Question: I've got a simple calculator that takes data from two select boxes and calculate it.
But I need an extra feature for that calculator, so for example when I choose the the third option in the first select box, the calculator just gives me the particular text instead of calculation.
Here is my code:
HTML
'''
<select>
<option value="">Days</option>
<option data-price="30" value='1'>1</option>
<option data-price="40" value='2'>2 </option>
<option data-price="50" value='3'>**3**</option>
</select>
<select>
<option value="">People</option>
<option data-price="10" value='1'>1 </option>
<option data-price="15" value='2'>2 </option>
<option data-price="20" value='2'>3 </option>
</select>
'''
##
JS
'''
var $selects = $("select").change(function () {
var total = 0;
$selects.each(function () {
var price = parseFloat($(this).find("option:selected").data("price")) || 0;
total += price;
})
$(".count h2").text('EUR ' + total);
})
'''

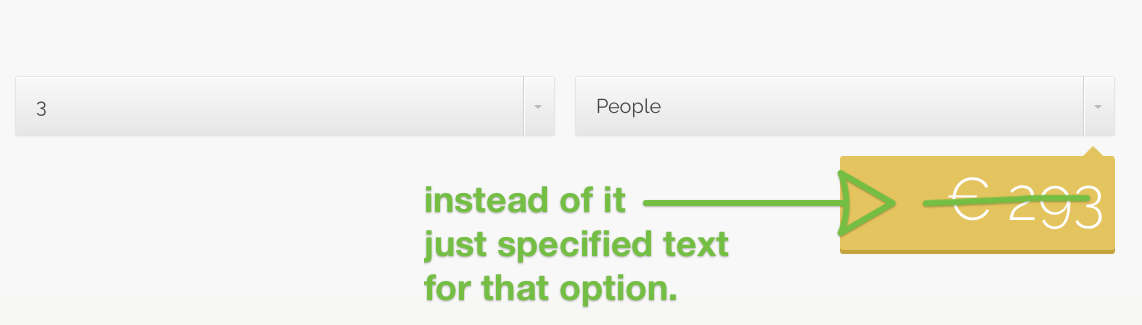
Answer: Try this: <URL>
'''
$("select").on('change',function () {
var total = 0;
$('select').each(function () {
var price = parseFloat($(this).find("option:selected").data("price")) || 0;
total += price;
})
if($('select:eq(0)').find("option:selected").index() == 3){
text = $('select:eq(0)').find("option:selected").text() ;
$(".count h2").text(text);
} else {
$(".count h2").text('EUR ' + total);
}
})
'''